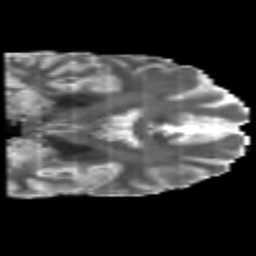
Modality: T2w
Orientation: coronal
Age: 34
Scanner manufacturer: philips
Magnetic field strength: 3 T
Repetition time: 8.645 s
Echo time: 0.1268 s